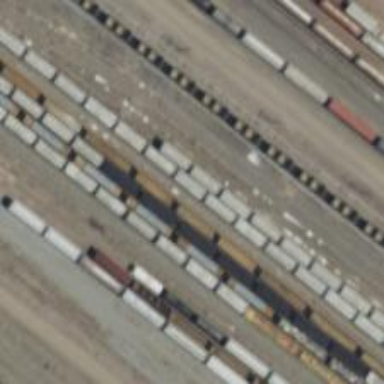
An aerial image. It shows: Railway siding for service.